【题型】选择题　【知识点】立体几何　【难度】easy
如图，三棱柱$ABC-A_1B_1C_1$被平面$DEE_1D_1$截成两个几何体 I、II，且平面$DEE_1D_1\parallel$平面$ABB_1A_1$，则（\quad）

\noindent A．I是棱柱，II不是棱柱 \qquad\qquad B．I不是棱柱，II是棱柱\\
\noindent C．I是棱柱，II是棱柱 \qquad\qquad\qquad D．I不是棱柱，II不是棱柱
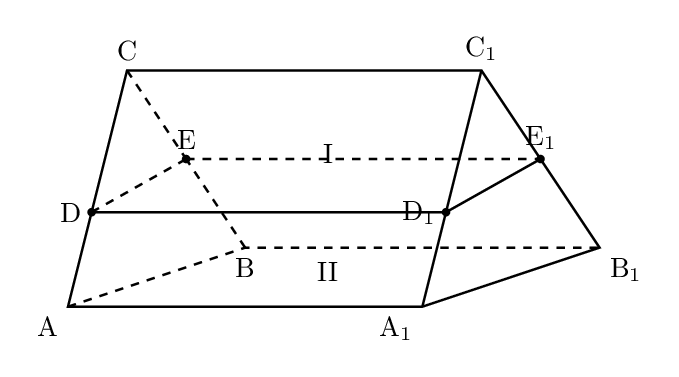
【解答】
\noindent 【答案】C\\
\noindent 【分析】根据平面平行的性质和棱柱的性质，结合棱柱的定义进行判断即可.\\
\noindent 【详解】由平面$DEE_1D_1\parallel$平面$ABB_1A_1$可知：平面$DEE_1D_1$与三棱柱$ABC-A_1B_1C_1$的各个侧面都平行，而三棱柱$ABC-A_1B_1C_1$上下底面平行且是全等形，因此三角形$CDE$与三角形$C_1D_1E_1$是全等三角形，四边形$ABDE$和四边形$A_1B_1D_1E_1$是全等的四边形，根据棱柱的定义可知：I，II都是棱柱.\\
\noindent 故选：C\\
\noindent 【点睛】本题考查了棱柱的判断，考查了平面平行的性质，考查了棱柱的性质，属于基础题.